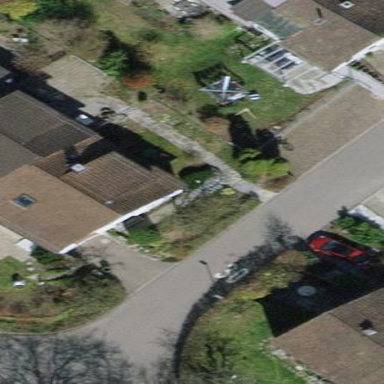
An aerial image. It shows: Terrace building with tiled roof.